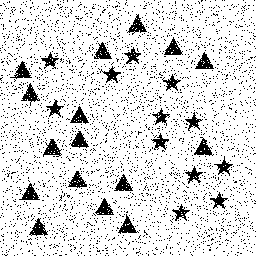
Squares: 0
Triangles: 16
Stars: 12
Total shapes: 28